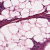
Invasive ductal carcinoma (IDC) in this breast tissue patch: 1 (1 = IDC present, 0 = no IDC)